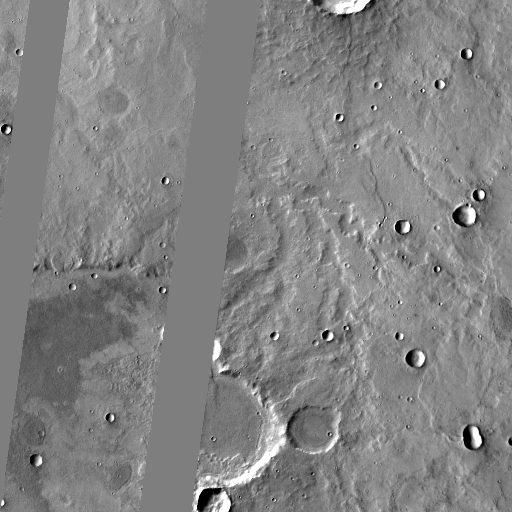
Crater classes present: Background, Other, Layered, Buried